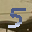
Label: 5